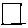
Label: square